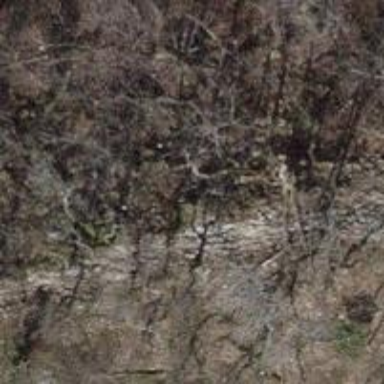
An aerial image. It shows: Rocky path.